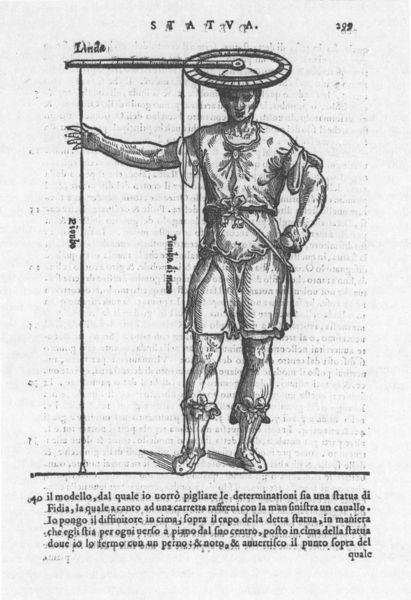
Titel: Opuscoli morali
Künstler: Leon Battista Alberti
Schlagwörter: hand, kopf, weiß, mund, nase, schwarz, zeichnung, rock, arm, augen, gesicht, mensch, hals, gewand, haare, statue, beine, bein, modell, foto, fotografie, buch, text, stiefel, buchseite, italienisch, statua, 195, zeichnung mann messen arm mass kreis